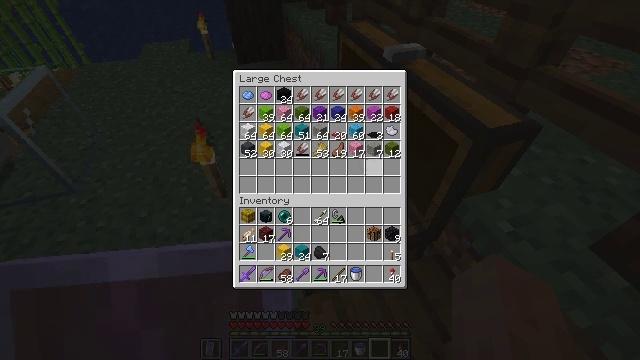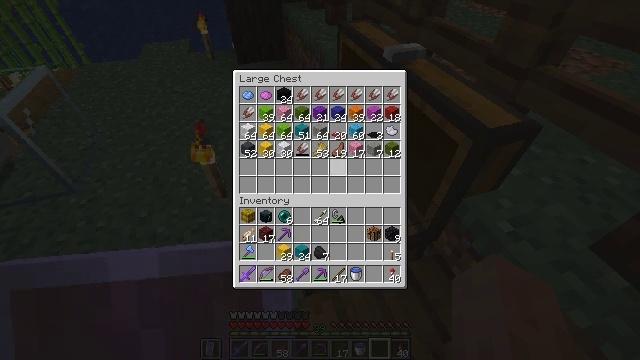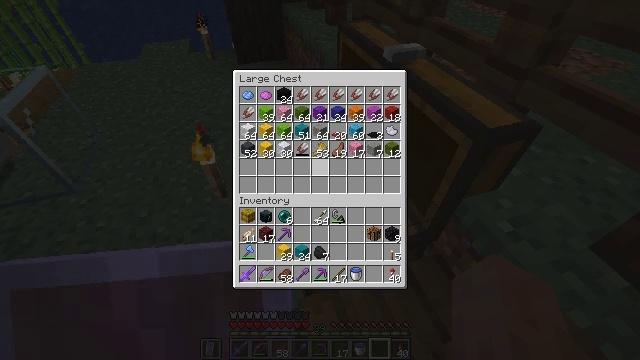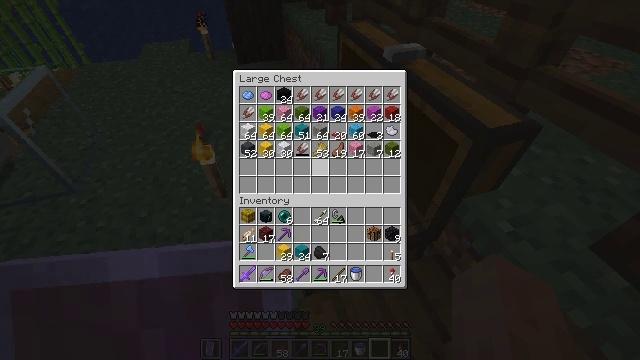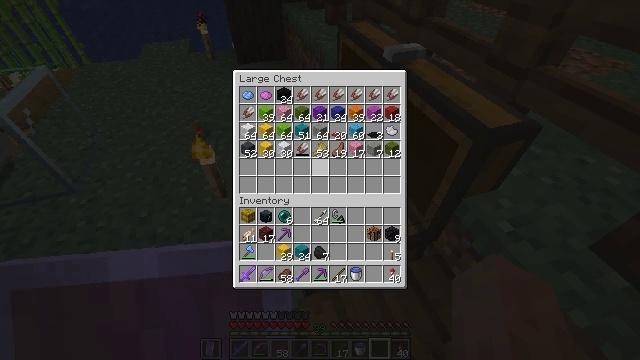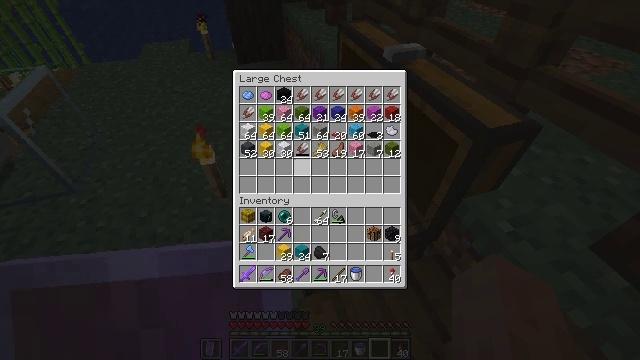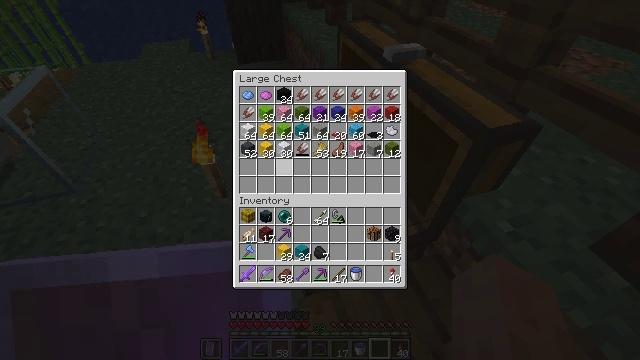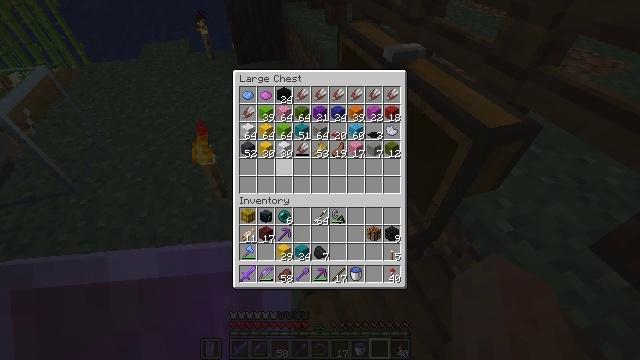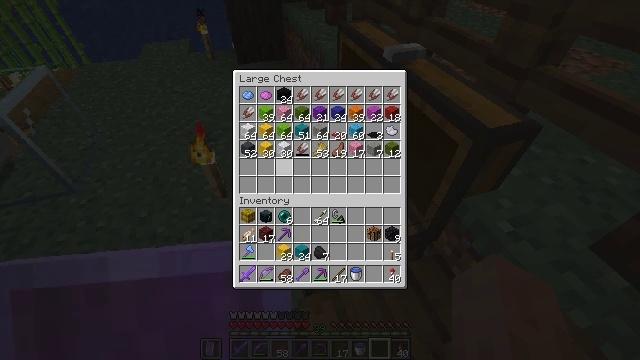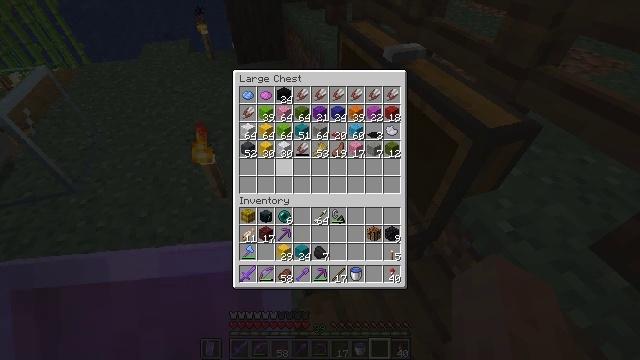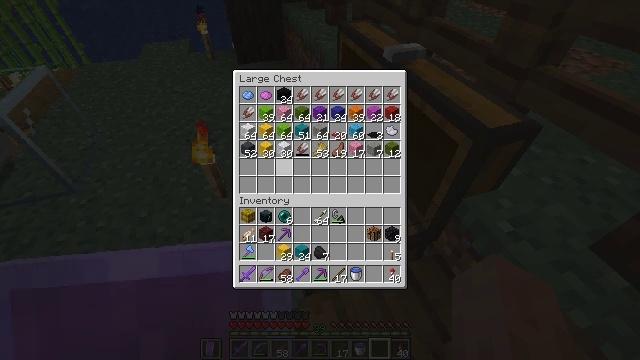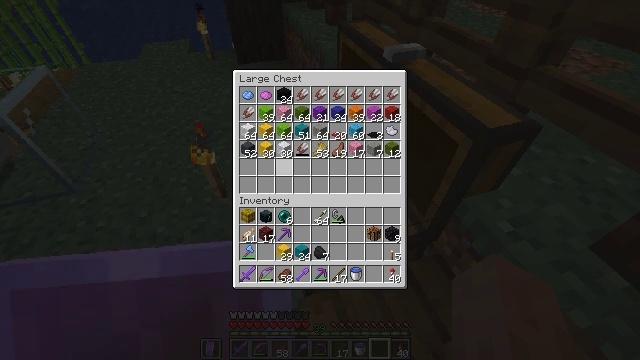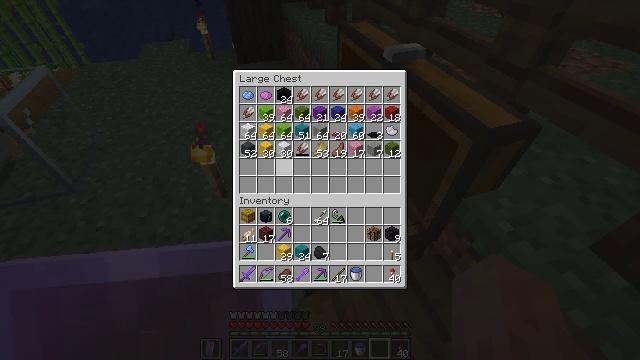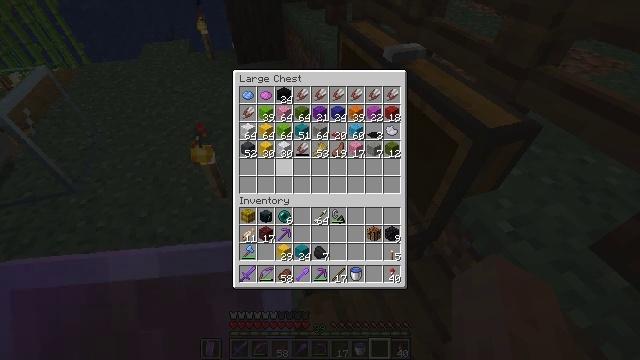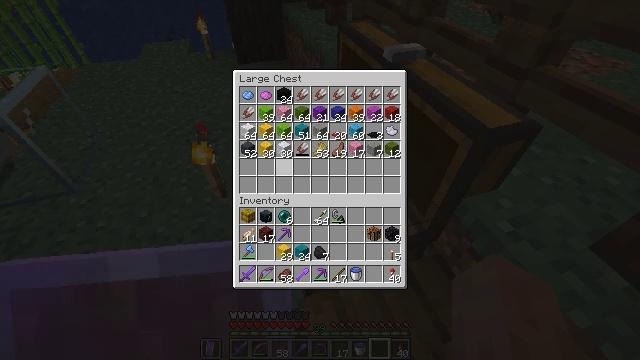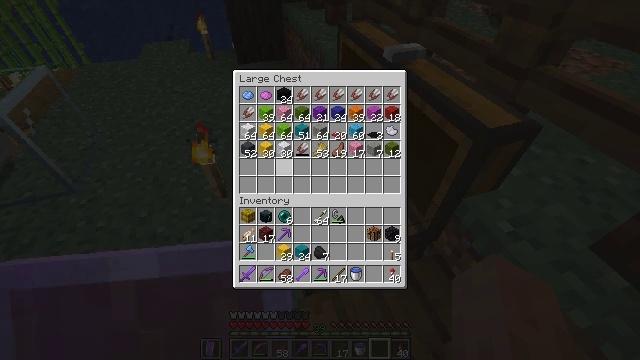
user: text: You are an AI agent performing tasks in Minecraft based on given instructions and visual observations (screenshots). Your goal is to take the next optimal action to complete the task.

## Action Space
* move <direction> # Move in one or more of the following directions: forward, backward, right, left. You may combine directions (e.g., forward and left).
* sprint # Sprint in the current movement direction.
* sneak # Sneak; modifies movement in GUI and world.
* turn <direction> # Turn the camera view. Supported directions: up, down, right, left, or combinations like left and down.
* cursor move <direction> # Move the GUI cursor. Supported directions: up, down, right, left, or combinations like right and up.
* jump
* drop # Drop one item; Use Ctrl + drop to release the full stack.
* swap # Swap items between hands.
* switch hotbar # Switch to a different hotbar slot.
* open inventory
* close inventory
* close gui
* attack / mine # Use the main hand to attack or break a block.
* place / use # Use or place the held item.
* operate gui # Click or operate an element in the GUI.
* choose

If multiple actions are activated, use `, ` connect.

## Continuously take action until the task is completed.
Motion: motion action
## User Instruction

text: craft item cyan carpet
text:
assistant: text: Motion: turn left and up
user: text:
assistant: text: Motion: turn left
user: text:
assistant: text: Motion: no_op
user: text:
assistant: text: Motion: no_op
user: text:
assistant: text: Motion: turn left
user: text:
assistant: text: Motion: turn left
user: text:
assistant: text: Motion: turn left
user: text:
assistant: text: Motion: no_op
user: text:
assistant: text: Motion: no_op
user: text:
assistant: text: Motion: no_op
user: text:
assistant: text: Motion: no_op
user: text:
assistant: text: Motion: no_op
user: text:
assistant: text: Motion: no_op
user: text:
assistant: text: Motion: no_op
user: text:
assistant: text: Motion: no_op
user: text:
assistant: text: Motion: no_op
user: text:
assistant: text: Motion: turn left and up
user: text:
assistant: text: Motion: no_op
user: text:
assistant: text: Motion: no_op
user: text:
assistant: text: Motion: no_op
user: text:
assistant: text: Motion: no_op
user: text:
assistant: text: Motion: no_op
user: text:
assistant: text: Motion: no_op
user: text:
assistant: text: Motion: no_op
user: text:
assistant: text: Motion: no_op
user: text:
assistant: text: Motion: no_op
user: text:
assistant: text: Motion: no_op
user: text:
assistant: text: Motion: sneak
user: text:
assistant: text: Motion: sneak
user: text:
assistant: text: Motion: sneak